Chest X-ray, AP view. Patient: 49 years old, sex F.
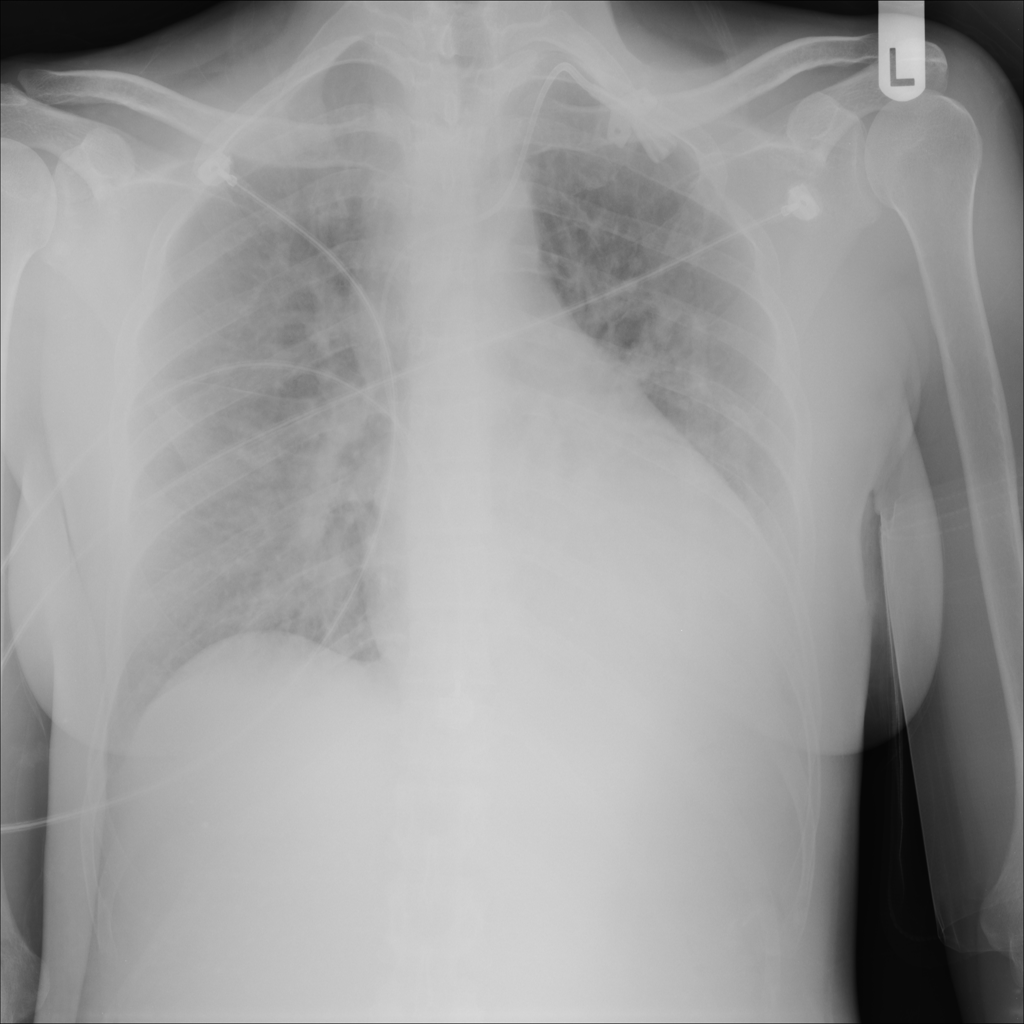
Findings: Atelectasis, Cardiomegaly, Effusion, Infiltration